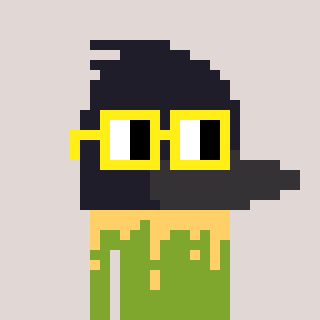
a pixel art character with square yellow glasses, a raven-shaped head and a slimegreen-colored body on a warm background